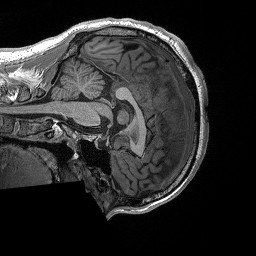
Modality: T1w
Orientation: sagittal
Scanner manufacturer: siemens
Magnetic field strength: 3 T
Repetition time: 2.3 s
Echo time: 0.00294 s